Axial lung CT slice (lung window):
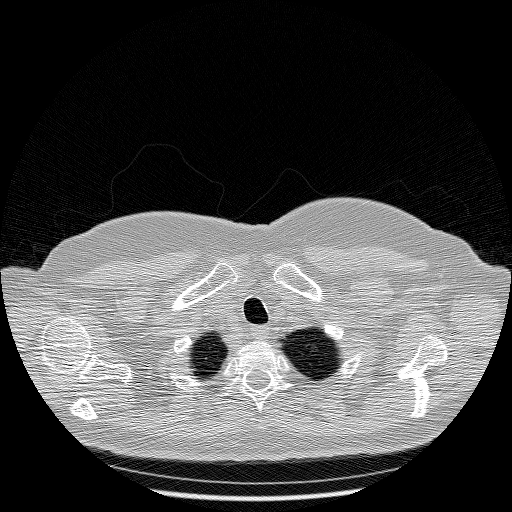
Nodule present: no